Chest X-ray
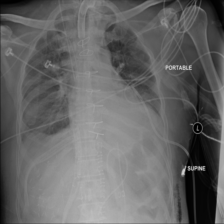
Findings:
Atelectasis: negative
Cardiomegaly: negative
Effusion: negative
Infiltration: negative
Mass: negative
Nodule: negative
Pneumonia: negative
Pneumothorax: negative
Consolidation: negative
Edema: negative
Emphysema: negative
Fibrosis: negative
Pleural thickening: negative
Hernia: negative